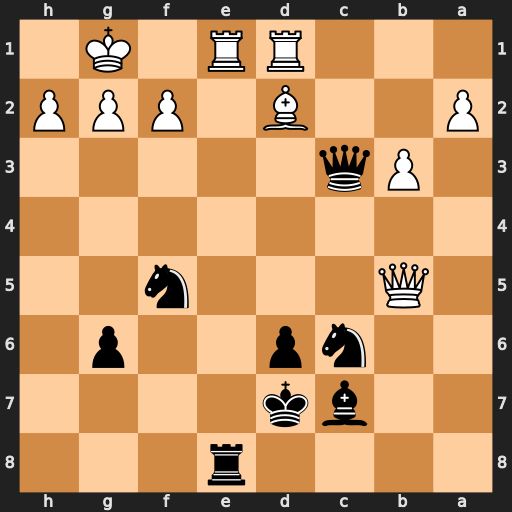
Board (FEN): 4r3/2bk4/2np2p1/1Q3n2/8/1Pq5/P2B1PPP/3RR1K1
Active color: b
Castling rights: -
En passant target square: -
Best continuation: Qxd2 Rxd2 Rxe1+ Qf1 Rxf1+